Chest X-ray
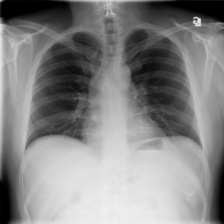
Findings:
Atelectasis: negative
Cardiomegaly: negative
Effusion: negative
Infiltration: negative
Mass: negative
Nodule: negative
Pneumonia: negative
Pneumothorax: negative
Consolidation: negative
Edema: negative
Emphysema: negative
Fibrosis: negative
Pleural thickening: negative
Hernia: negative